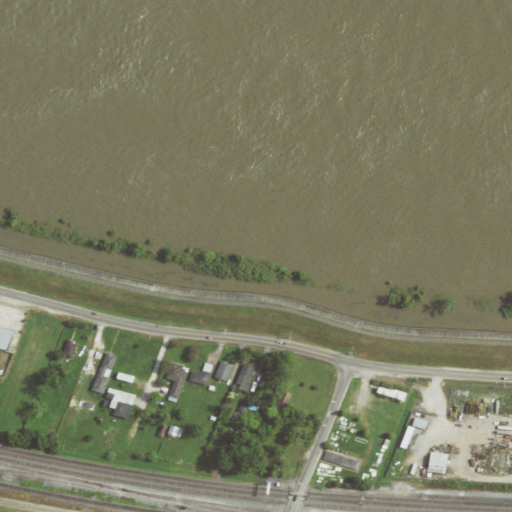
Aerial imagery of levee in Louisiana named Avondale Bend Revetment containing open water, low intensity development, medium intensity development, open development, and high intensity development